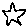
Label: star